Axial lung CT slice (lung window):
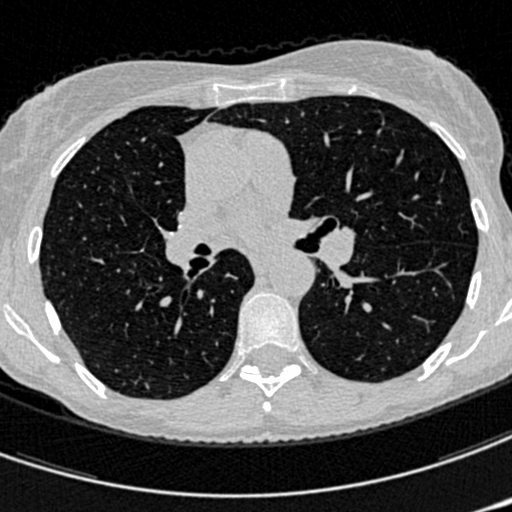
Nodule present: no